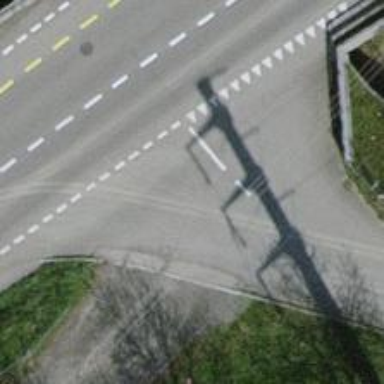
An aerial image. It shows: Bus stop with platform for public transport.